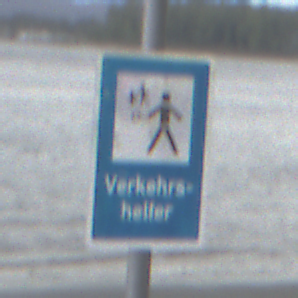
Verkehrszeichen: Verkehrshelfer
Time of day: Midday
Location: Outdoor (Suburban)
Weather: Overcast
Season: NotSpecified
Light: Natural